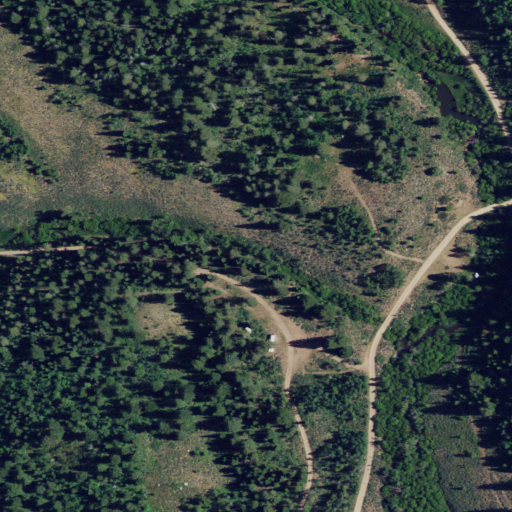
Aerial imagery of valley in Idaho named Walker Gulch containing evergreen forest, shrub, deciduous forest, woody wetlands, and mixed forest